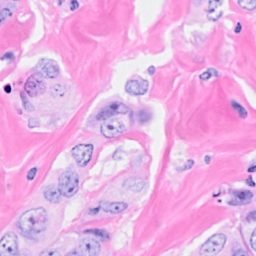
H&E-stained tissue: Breast